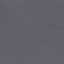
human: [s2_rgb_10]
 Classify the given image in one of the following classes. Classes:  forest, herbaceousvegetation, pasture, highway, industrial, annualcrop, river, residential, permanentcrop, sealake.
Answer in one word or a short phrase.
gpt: SeaLake